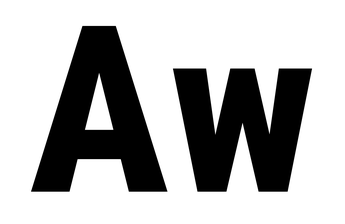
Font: Roboto_Condensed_ExtraBold